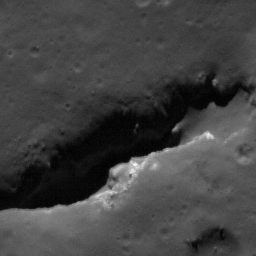
Pit: Copernicus 18
Host crater: Copernicus
Host type: impact_melt
Lunar coordinates: latitude 10.293, longitude 339.598